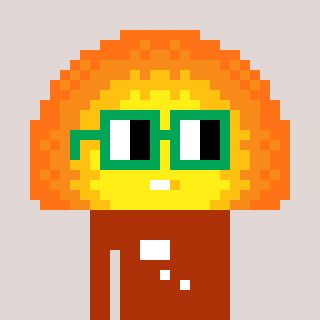
a pixel art character with square green glasses, a sunset-shaped head and a hotbrown-colored body on a warm background